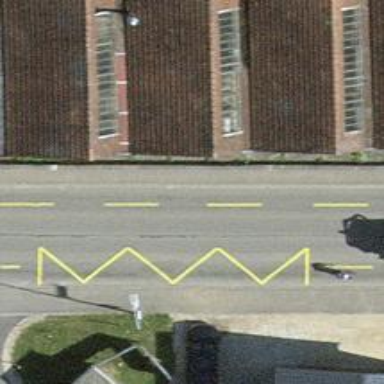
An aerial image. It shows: Public transport stop position.